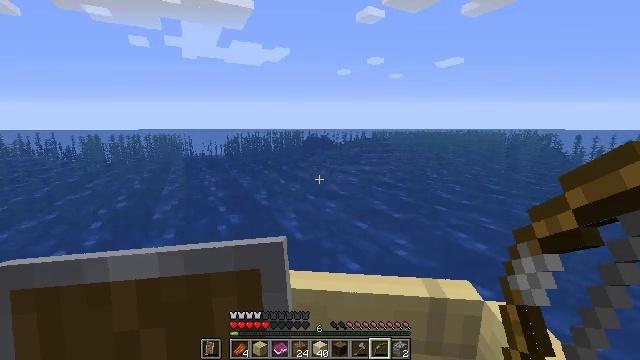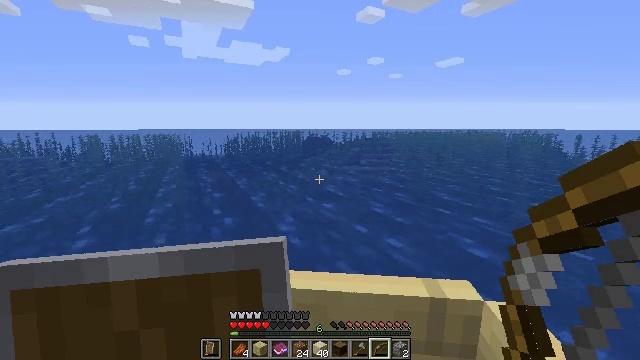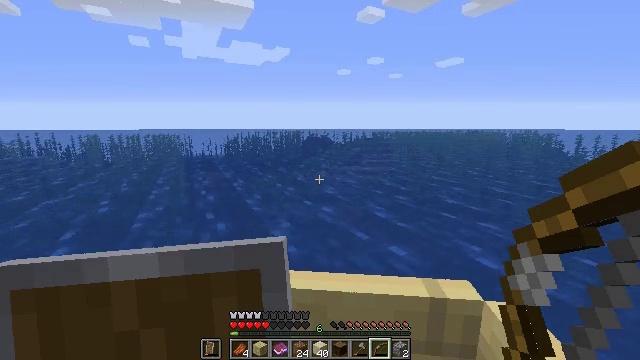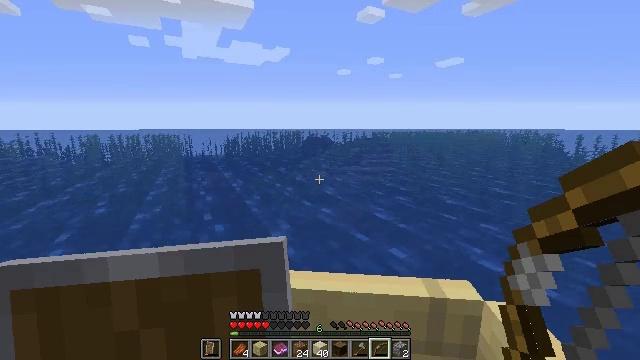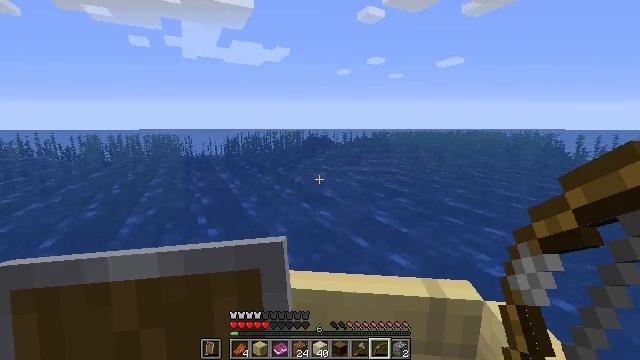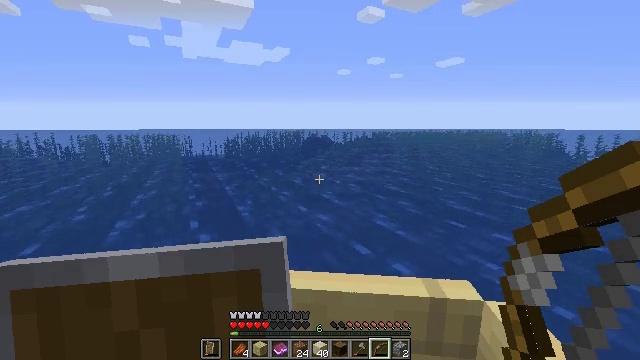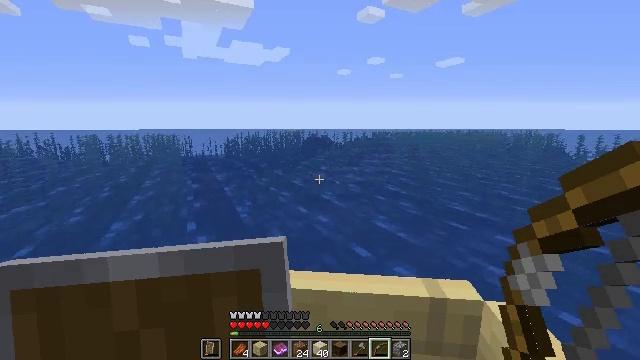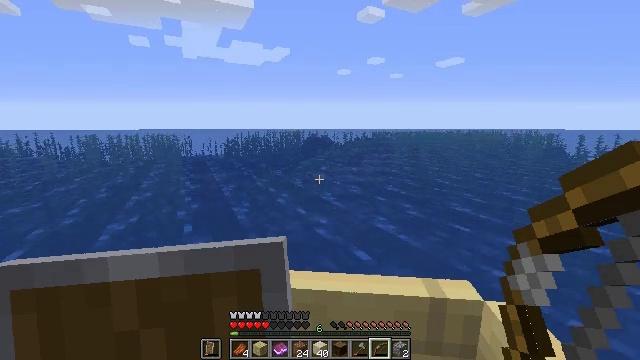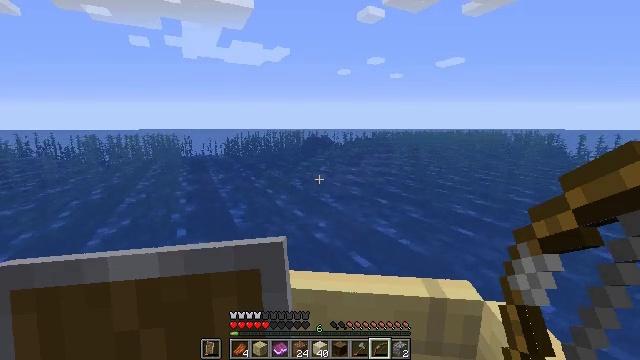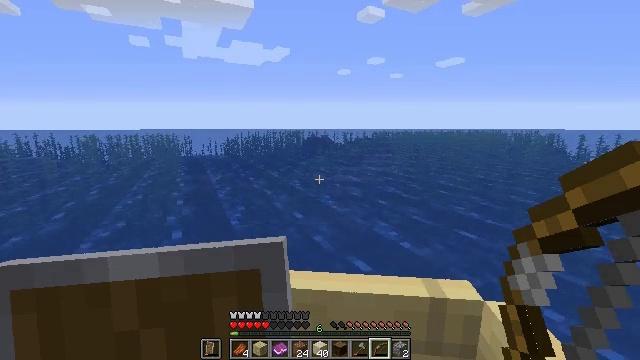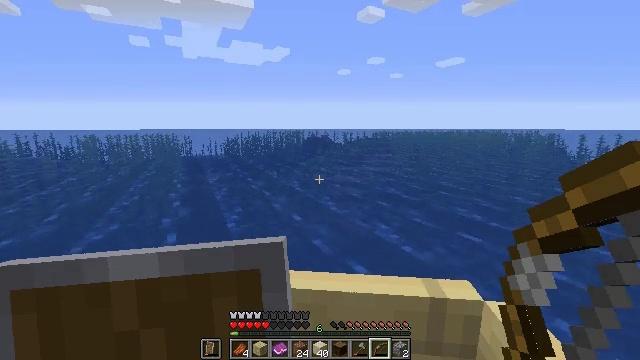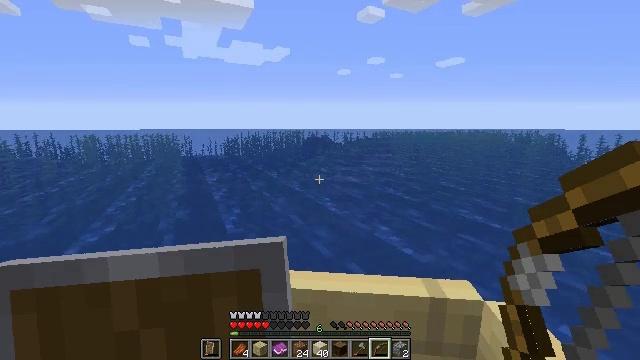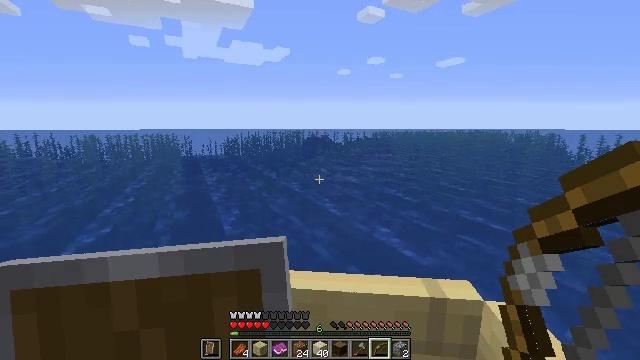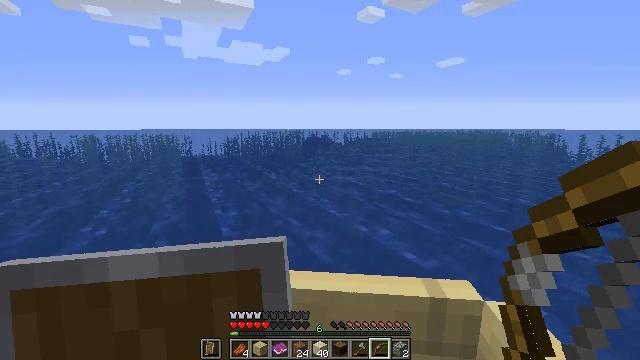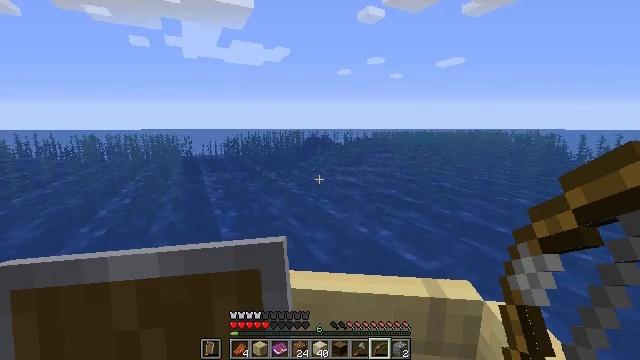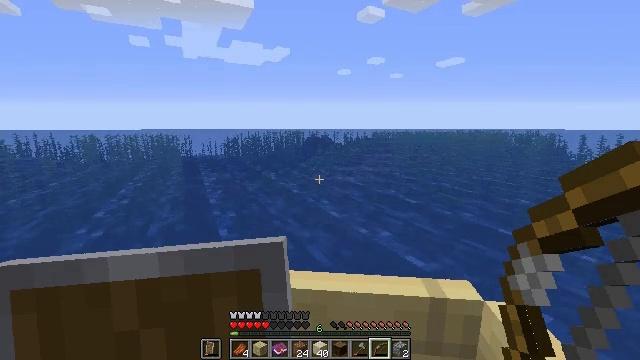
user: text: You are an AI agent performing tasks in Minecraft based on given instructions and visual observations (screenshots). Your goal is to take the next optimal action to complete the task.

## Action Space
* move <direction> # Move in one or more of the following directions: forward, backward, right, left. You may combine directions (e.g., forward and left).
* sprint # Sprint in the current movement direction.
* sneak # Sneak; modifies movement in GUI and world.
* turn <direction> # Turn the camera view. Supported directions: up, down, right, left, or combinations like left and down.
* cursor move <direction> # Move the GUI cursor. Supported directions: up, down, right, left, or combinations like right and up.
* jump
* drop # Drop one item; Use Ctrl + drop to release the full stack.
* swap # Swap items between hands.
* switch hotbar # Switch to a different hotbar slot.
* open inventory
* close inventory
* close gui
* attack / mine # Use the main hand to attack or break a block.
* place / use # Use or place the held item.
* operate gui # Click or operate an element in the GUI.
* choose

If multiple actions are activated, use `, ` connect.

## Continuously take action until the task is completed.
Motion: motion action
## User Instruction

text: Gather packed ice blocks.
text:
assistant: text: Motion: no_op
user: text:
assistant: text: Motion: no_op
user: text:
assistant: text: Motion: no_op
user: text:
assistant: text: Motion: no_op
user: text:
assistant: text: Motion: no_op
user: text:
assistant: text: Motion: no_op
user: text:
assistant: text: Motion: no_op
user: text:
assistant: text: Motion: no_op
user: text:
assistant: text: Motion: no_op
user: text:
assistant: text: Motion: no_op
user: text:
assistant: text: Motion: no_op
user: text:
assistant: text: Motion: no_op
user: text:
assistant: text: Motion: no_op
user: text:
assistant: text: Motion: no_op
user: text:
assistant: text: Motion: no_op
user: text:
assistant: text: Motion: no_op
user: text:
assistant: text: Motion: turn down
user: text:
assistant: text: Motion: turn down
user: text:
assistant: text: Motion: no_op
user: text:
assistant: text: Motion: no_op
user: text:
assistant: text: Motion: no_op
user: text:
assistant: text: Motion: no_op
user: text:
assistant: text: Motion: no_op
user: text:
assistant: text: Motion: no_op
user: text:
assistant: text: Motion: no_op
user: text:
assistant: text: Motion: no_op
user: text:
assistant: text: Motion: no_op
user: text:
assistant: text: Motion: no_op
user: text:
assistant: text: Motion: no_op
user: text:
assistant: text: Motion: no_op